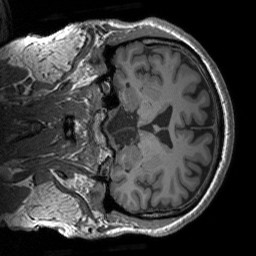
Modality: T1w
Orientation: coronal
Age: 61
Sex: male
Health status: healthy
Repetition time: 1.9 s
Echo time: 0.00252 s